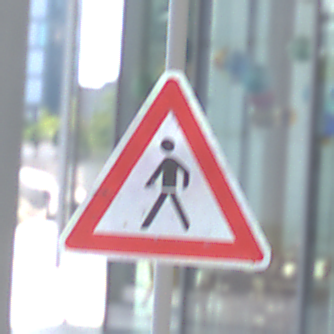
Verkehrszeichen: FussgaengerRechts
Umgebung: Outdoor, Urban
Tageszeit: MorningAfternoon
Wetter: PartlyCloudy
Licht: Natural
Jahreszeit: NotSpecified
Kontrast: HighContrast